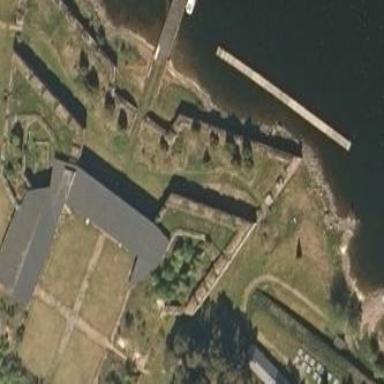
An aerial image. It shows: Historic fort.